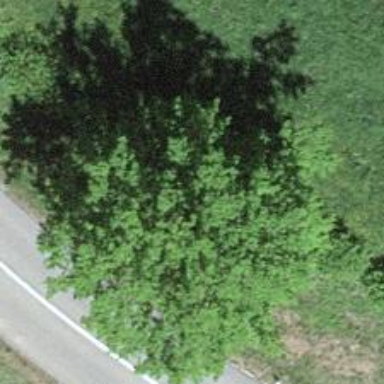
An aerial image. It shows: Deciduous broadleaved tree.